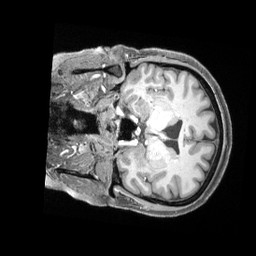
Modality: T1w
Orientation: coronal
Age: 54
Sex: female
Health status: ill
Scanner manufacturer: siemens
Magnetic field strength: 3 T
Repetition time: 2.4 s
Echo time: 0.00222 s